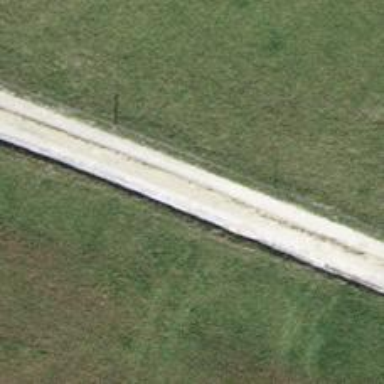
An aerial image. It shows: Track with grade2 tracktype.